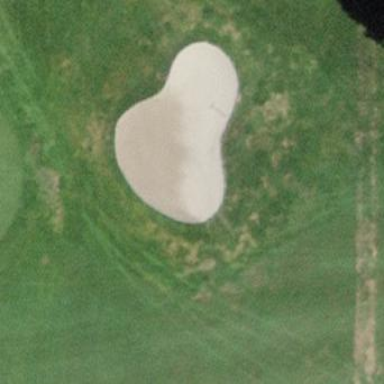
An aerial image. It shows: Golf bunker filled with natural sand.